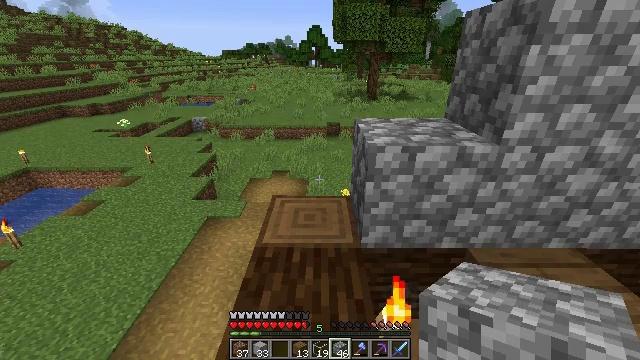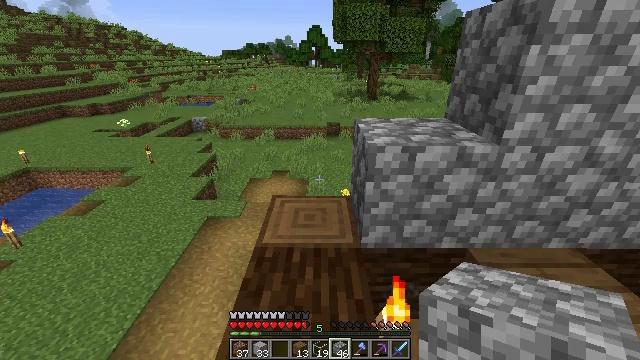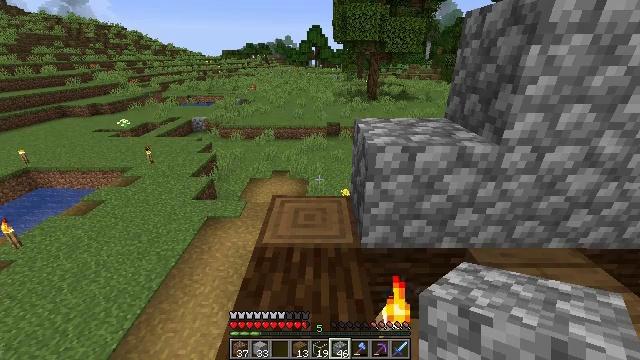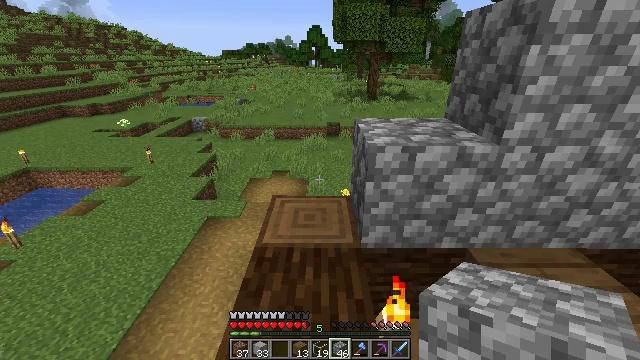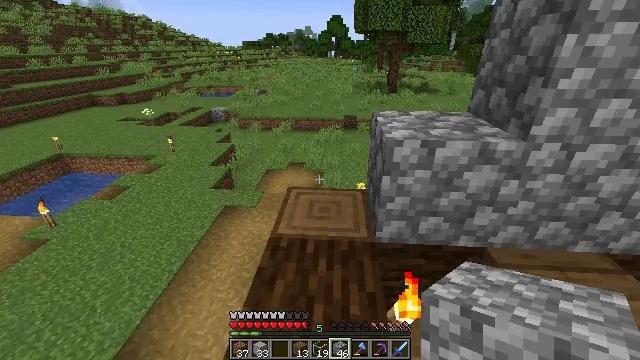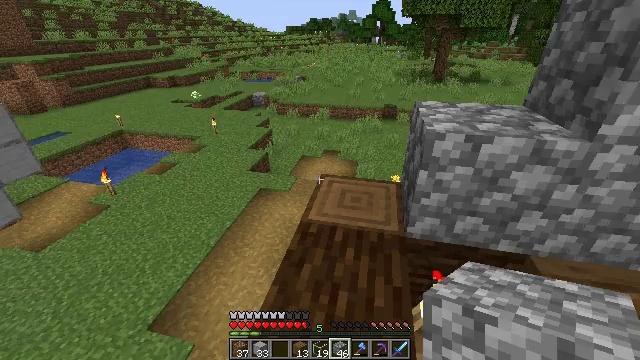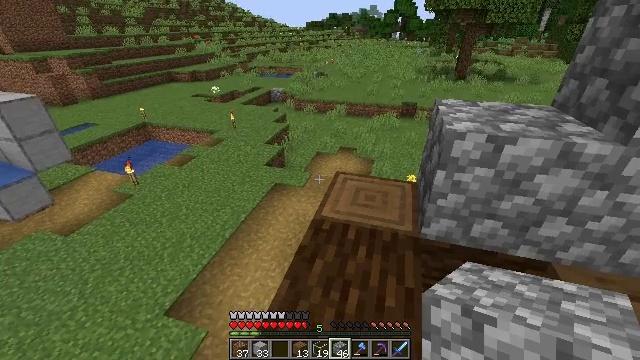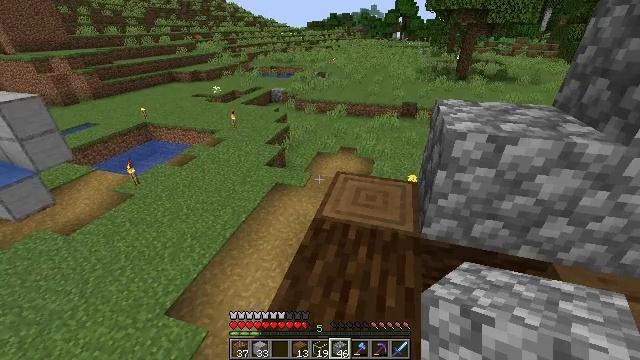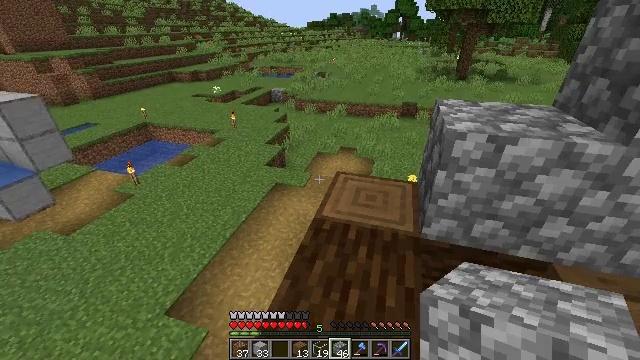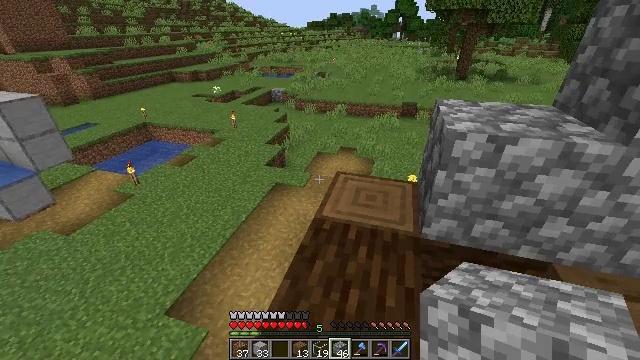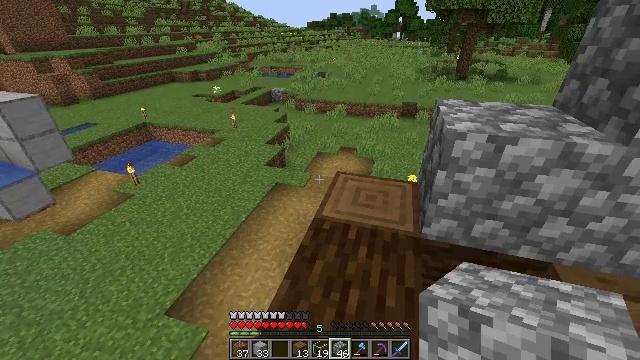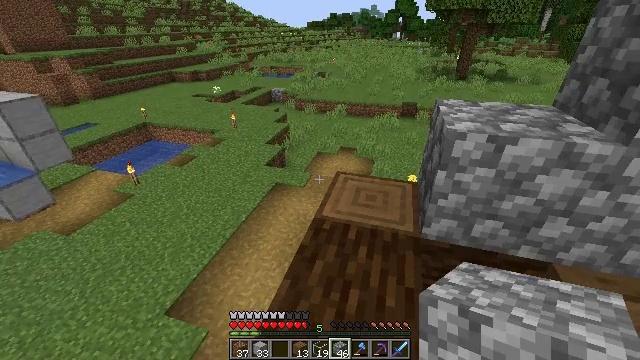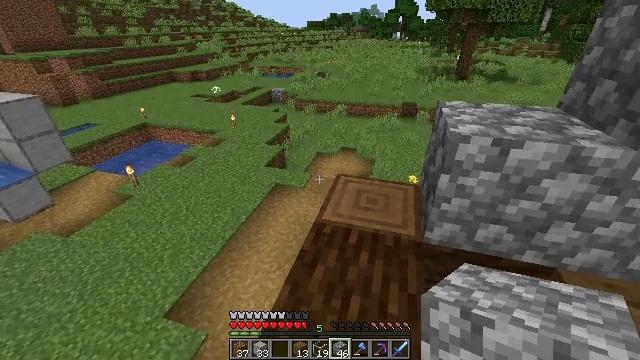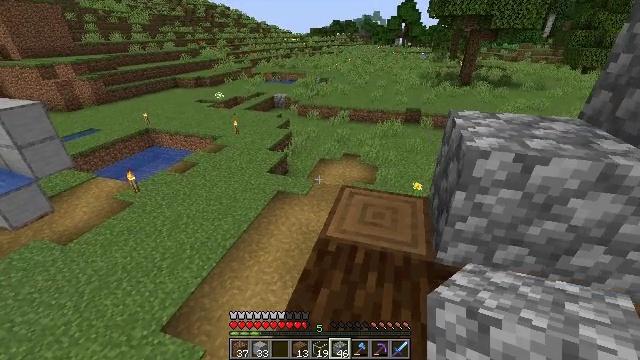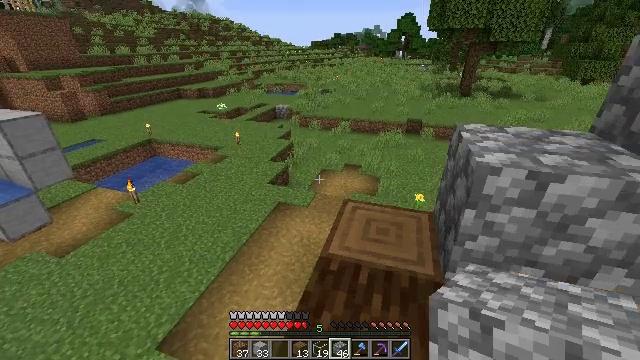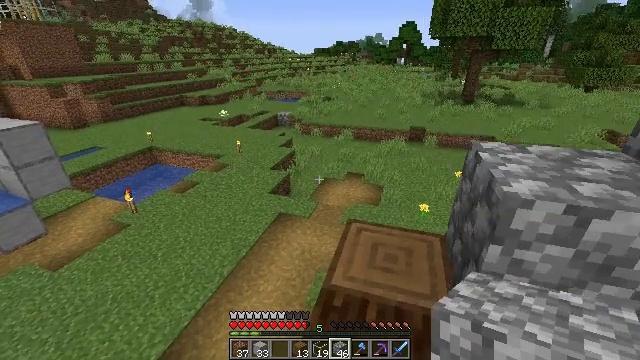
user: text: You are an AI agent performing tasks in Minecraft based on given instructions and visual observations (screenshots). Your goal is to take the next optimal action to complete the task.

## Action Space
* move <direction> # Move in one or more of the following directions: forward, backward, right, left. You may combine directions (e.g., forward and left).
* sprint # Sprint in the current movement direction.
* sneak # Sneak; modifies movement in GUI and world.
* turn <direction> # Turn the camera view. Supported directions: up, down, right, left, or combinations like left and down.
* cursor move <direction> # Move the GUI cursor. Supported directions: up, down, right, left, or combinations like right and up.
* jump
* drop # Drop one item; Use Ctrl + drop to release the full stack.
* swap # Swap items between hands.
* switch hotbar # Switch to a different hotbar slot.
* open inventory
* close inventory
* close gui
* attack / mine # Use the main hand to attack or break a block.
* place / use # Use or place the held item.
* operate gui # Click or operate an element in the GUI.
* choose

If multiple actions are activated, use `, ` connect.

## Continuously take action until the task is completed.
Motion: motion action
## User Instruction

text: Use a crafting table to make cobblestone stairs.
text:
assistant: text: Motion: no_op
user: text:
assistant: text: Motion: no_op
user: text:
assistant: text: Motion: no_op
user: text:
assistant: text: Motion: turn left and down
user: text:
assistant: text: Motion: turn left and down
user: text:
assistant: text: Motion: turn left
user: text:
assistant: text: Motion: no_op
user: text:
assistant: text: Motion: no_op
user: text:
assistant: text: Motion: no_op
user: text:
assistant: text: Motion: no_op
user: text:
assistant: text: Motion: no_op
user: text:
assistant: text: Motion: move forward
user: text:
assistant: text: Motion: move forward, turn up
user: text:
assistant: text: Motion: move forward, turn up
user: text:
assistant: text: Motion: move forward, turn up
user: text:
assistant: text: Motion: move forward
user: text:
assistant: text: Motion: move forward
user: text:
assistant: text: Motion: move forward, turn left
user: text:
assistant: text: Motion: move forward, sprint, turn left
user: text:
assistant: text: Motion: move forward, sprint, turn left and up
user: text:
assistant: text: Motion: move forward, sprint, turn left and up
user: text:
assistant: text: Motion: move forward, sprint, turn left and up
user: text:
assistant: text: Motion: move forward, sprint, turn left
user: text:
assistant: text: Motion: move forward, sprint, turn left
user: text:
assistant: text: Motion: move forward, turn left
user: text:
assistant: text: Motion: move forward, turn left
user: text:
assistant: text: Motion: move forward, turn left
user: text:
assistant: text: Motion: move forward, sprint, turn left
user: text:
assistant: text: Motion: move forward, sprint, turn left and up
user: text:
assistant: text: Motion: move forward, sprint, turn left and up